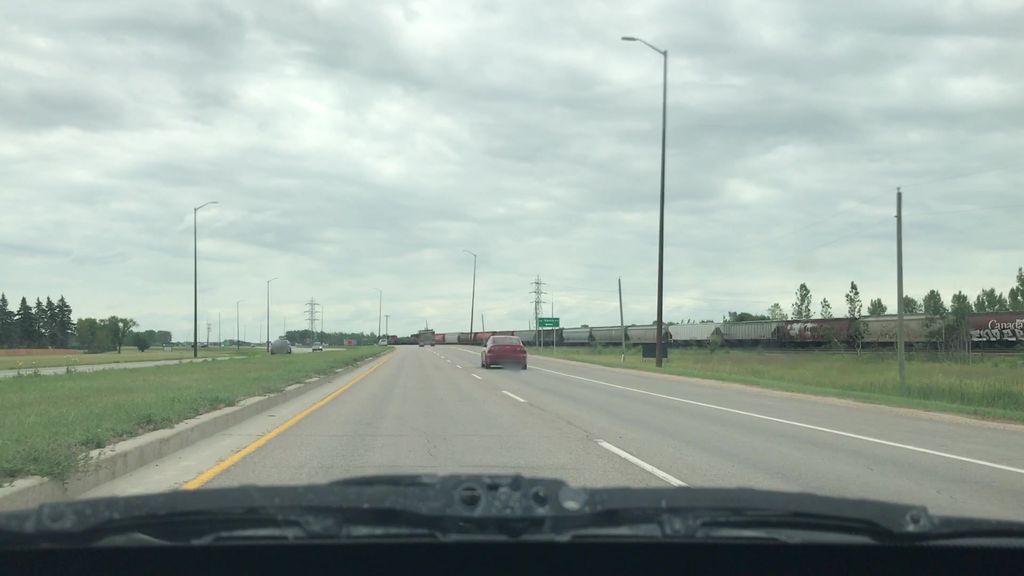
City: winnipeg